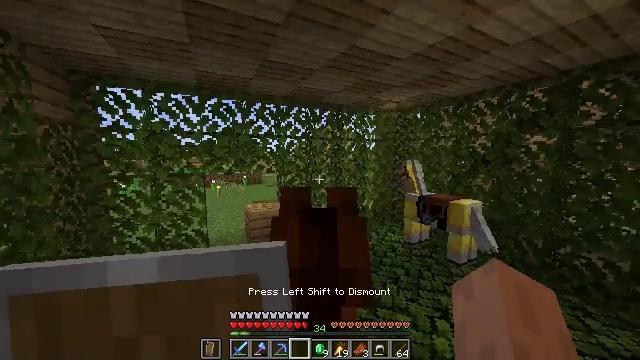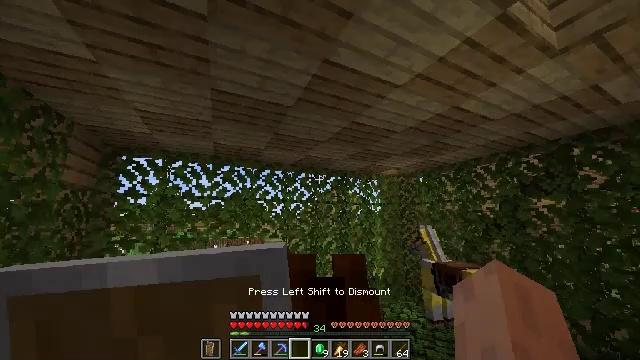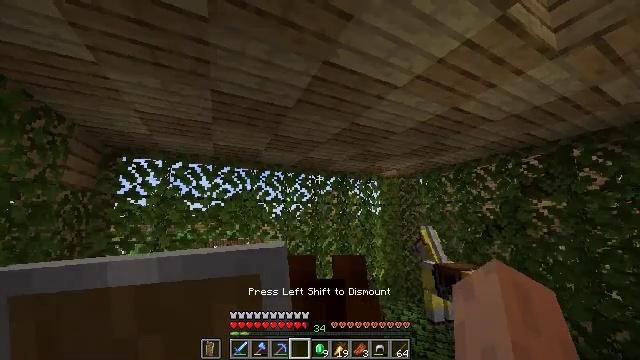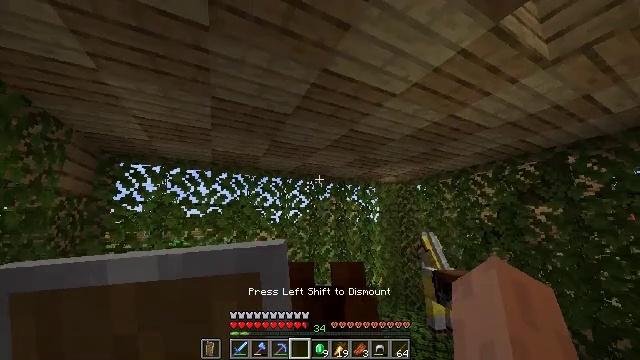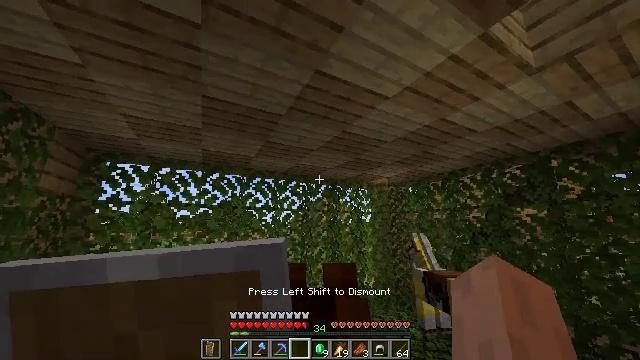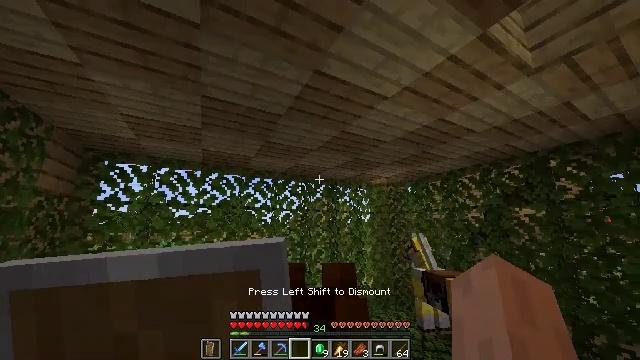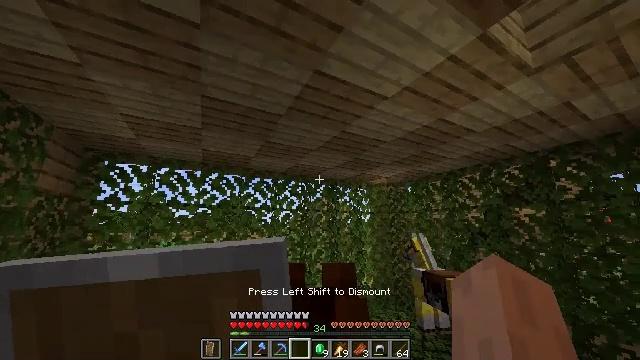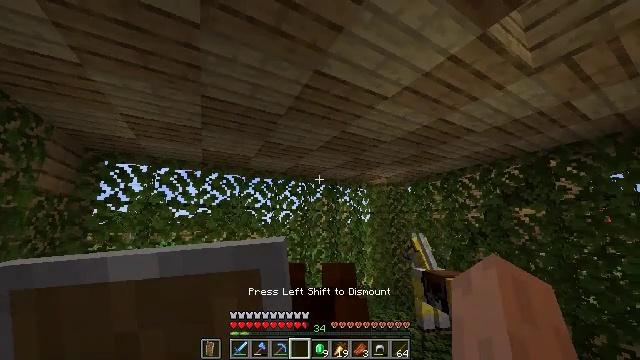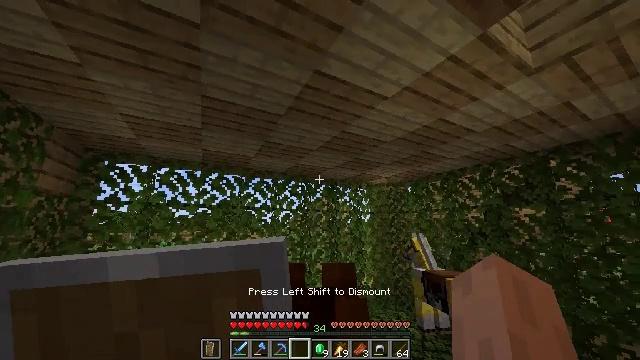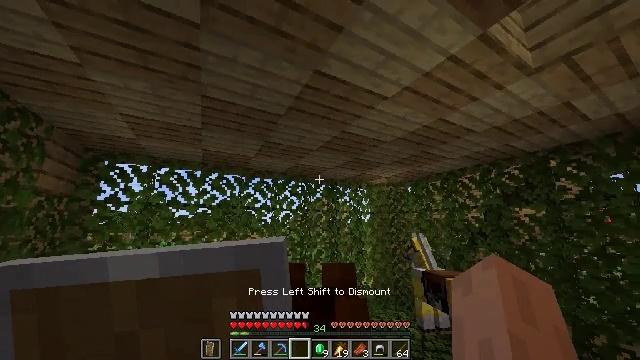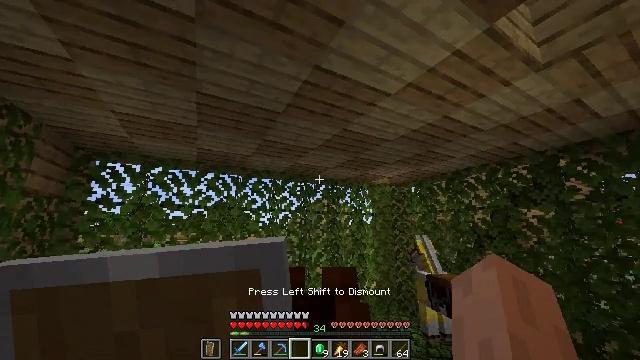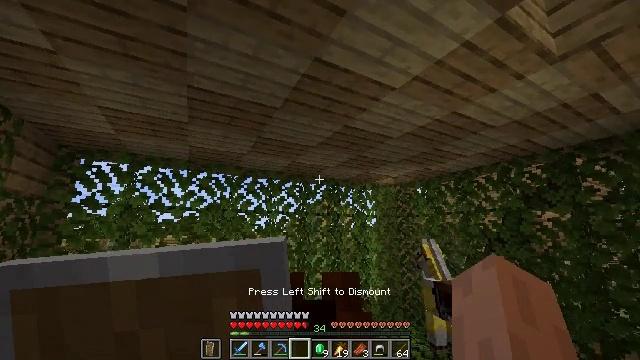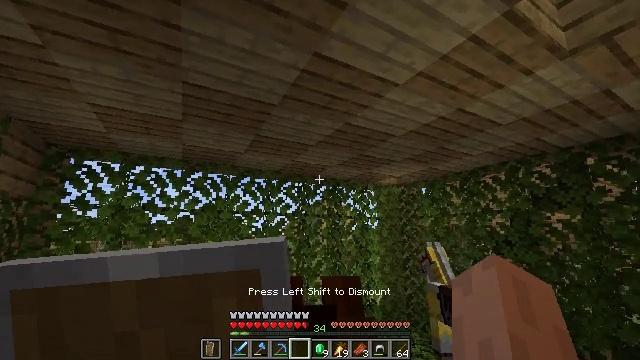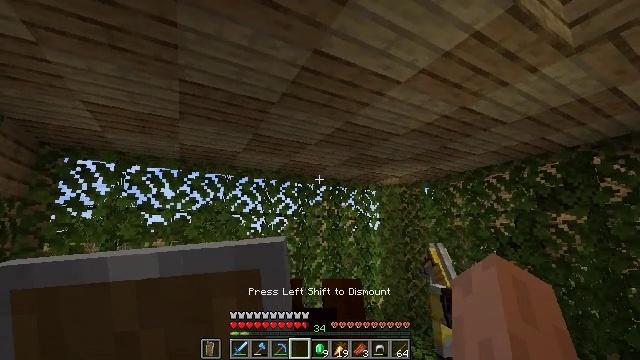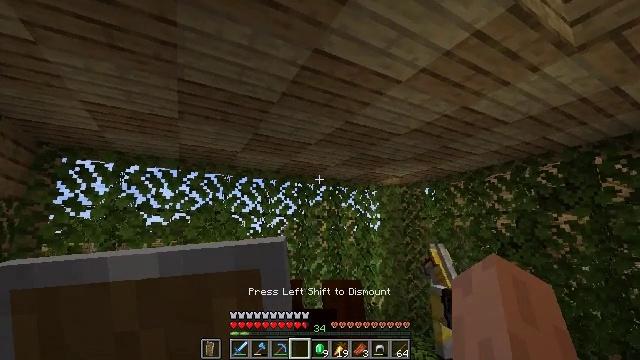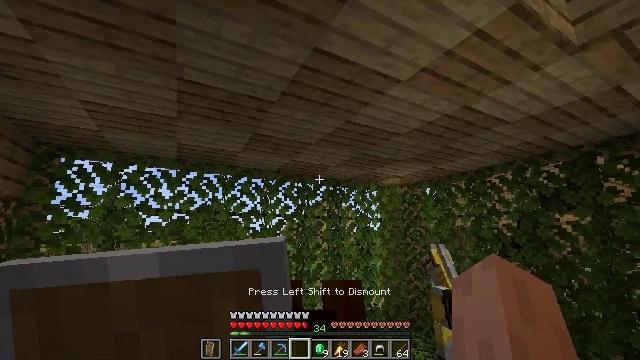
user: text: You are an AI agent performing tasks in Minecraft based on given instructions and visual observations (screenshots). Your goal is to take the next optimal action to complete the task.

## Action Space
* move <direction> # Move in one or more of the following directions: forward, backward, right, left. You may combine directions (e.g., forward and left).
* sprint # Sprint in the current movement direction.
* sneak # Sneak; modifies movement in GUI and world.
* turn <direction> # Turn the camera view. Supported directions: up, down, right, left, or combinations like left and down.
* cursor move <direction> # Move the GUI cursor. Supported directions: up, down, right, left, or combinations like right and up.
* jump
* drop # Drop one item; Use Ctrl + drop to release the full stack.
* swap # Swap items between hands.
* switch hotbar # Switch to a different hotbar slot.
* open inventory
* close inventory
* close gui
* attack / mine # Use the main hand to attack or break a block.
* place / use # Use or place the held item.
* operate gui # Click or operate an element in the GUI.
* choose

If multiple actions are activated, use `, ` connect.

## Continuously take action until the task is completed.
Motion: motion action
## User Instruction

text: Break oak leaves from the trees.
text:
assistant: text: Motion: move forward, sprint, turn up, open inventory
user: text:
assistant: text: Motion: move forward, sprint
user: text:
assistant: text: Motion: move forward, sprint, turn right and up
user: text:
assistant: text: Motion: move forward, sprint, turn right
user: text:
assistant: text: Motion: move forward, sprint
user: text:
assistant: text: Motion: move forward, sprint
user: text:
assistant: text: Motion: move forward, sprint
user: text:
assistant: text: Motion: move forward, sprint
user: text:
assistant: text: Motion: sprint
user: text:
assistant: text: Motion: sprint
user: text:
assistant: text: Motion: sprint
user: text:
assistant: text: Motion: no_op
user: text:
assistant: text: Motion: no_op
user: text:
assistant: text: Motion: no_op
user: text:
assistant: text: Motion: no_op
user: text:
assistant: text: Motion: no_op
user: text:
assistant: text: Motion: no_op
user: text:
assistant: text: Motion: no_op
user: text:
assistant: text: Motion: no_op
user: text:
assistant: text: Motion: no_op
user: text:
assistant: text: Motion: no_op
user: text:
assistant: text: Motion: no_op
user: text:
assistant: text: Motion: no_op
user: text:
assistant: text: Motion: no_op
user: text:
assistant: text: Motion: no_op
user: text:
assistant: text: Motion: no_op
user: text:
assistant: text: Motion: no_op
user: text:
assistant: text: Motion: no_op
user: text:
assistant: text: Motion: no_op
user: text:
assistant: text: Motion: no_op